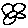
Label: flower